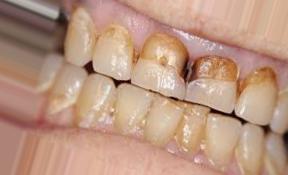
Condition: Tooth Discoloration